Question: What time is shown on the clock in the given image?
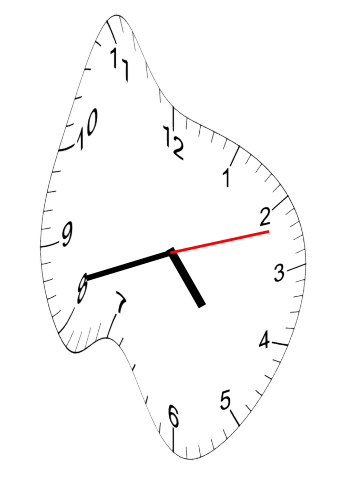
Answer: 04:42:12